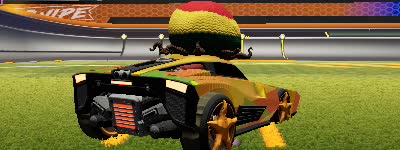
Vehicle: breakout